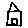
Label: house